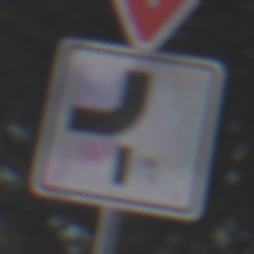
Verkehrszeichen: VerlaufVorfahrtsstrasse7
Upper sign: VorfahrtGewaehren
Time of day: MorningAfternoon
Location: Outdoor (Special)
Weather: Clear
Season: Winter
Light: Natural